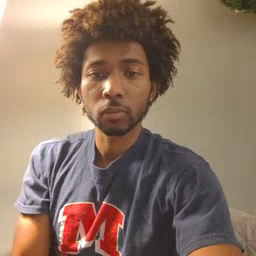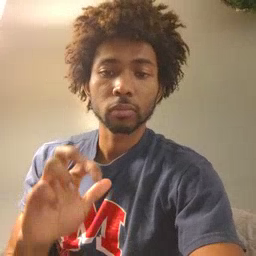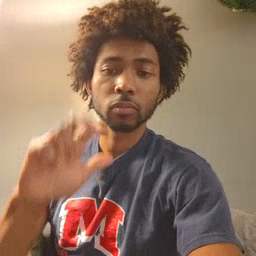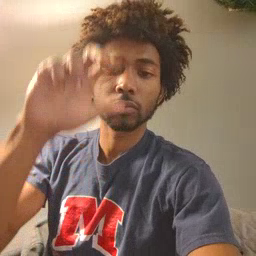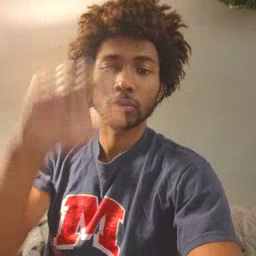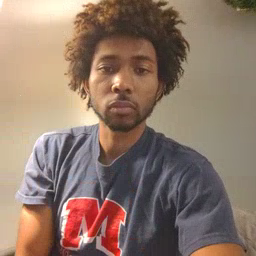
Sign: stairs